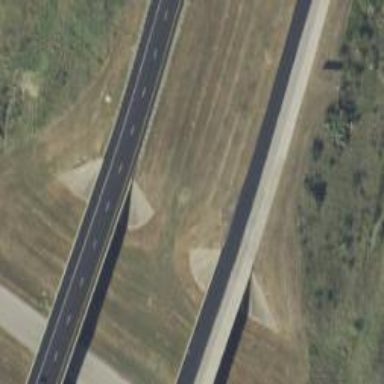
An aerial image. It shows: Motorway bridge.